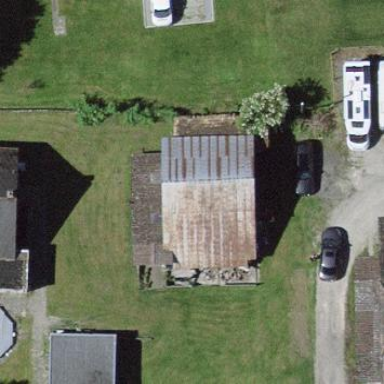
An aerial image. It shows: Barn.